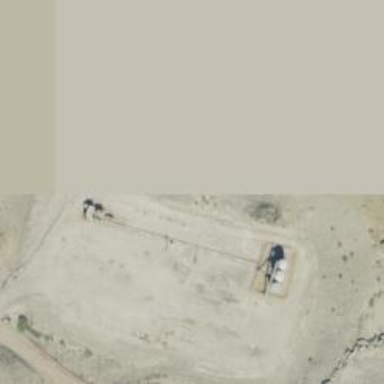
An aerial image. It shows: Petroleum well that is man-made.